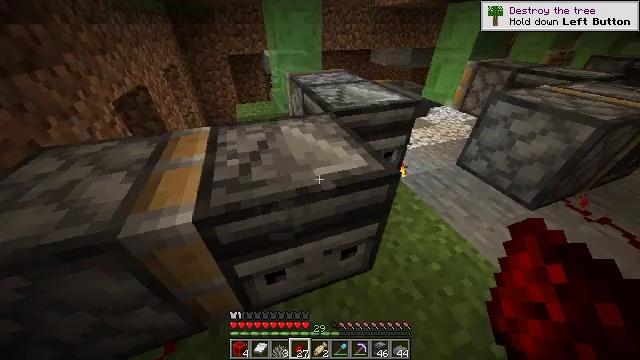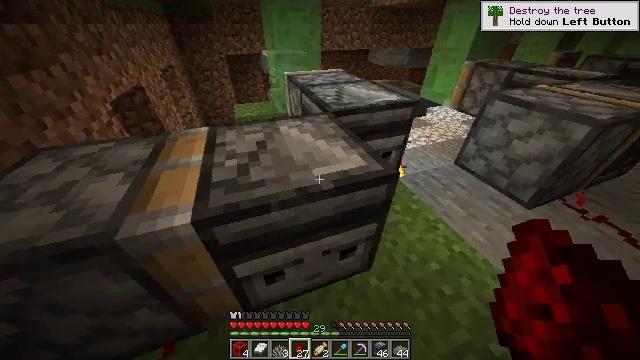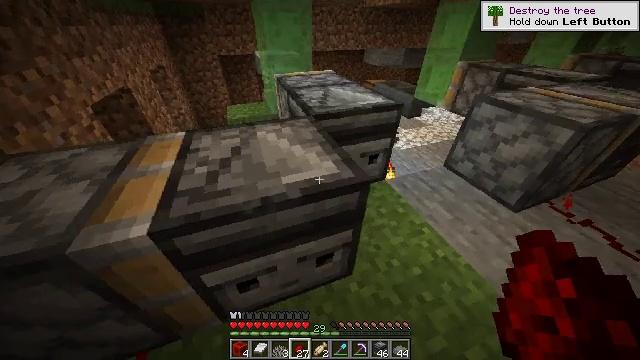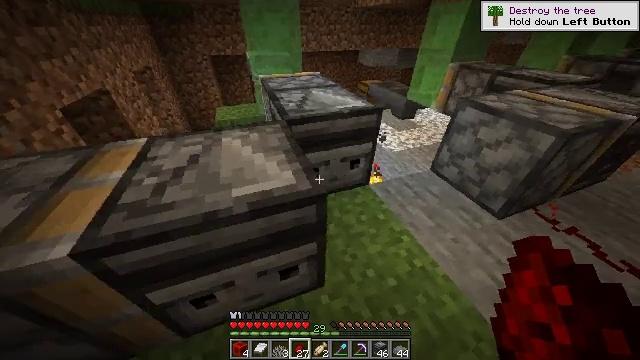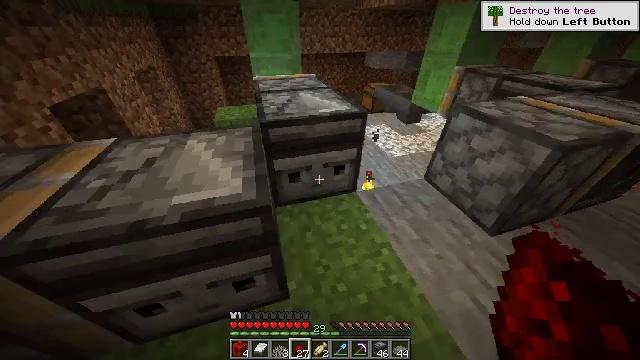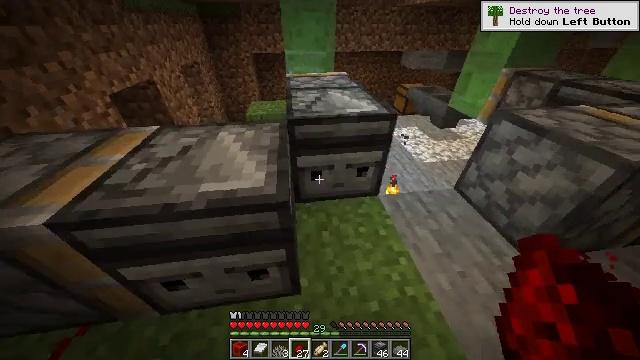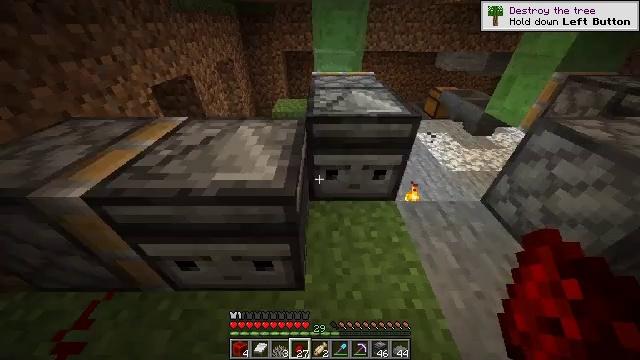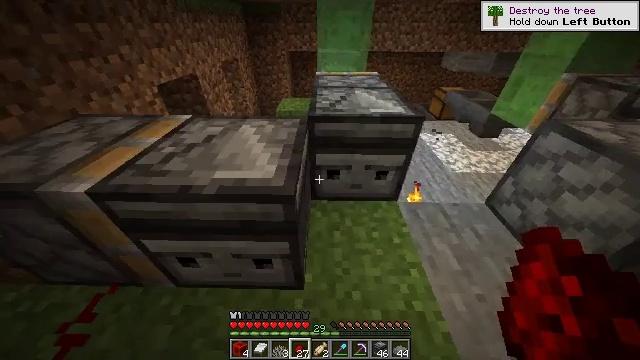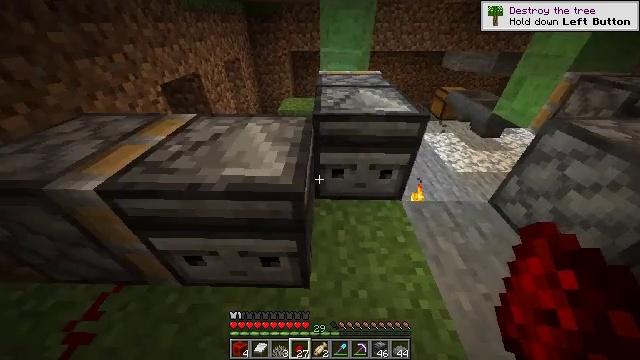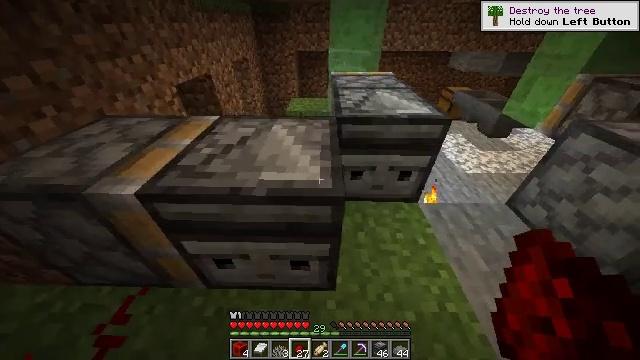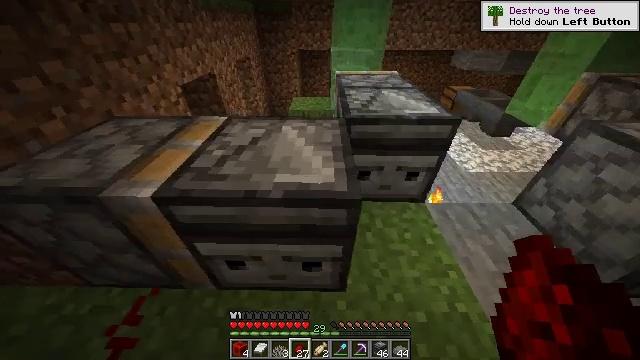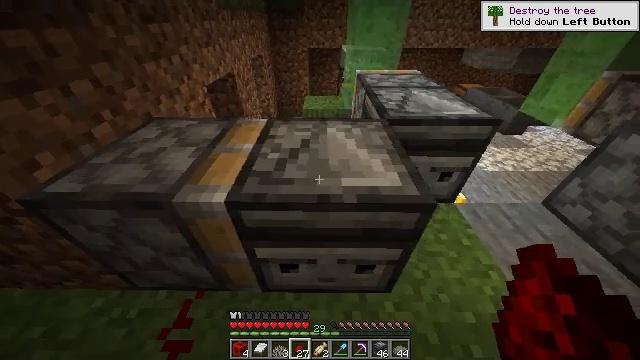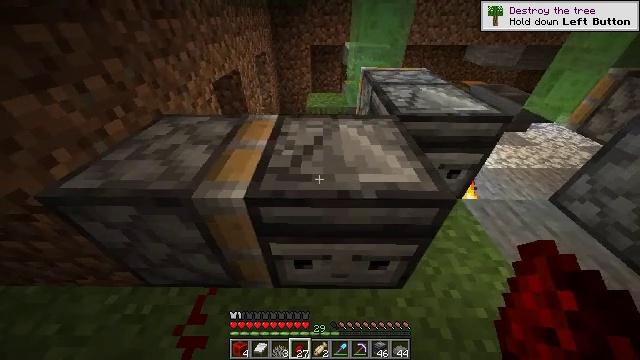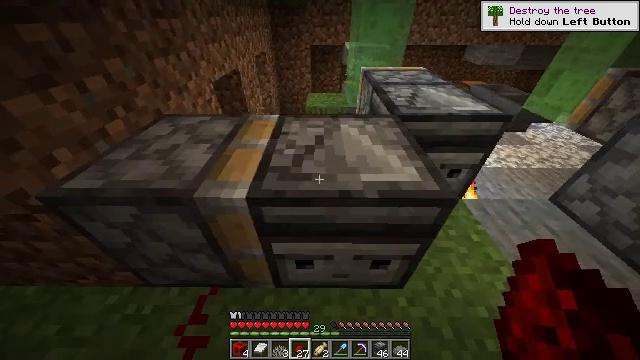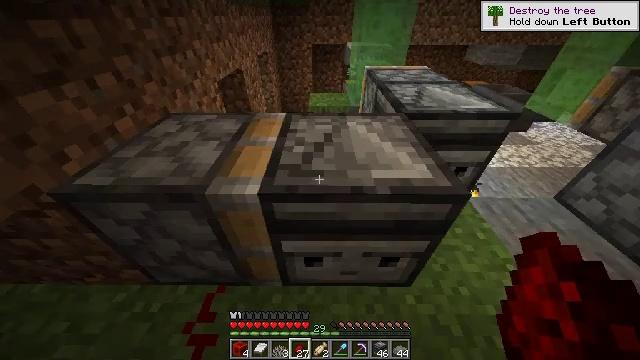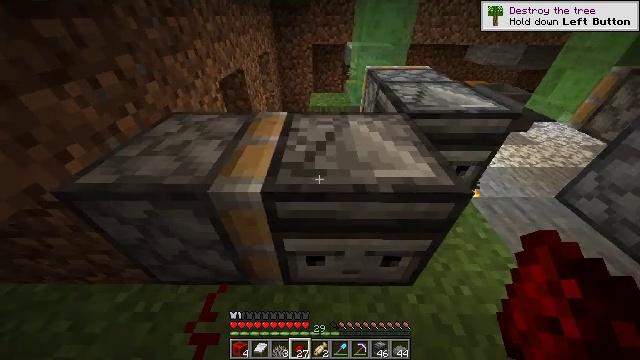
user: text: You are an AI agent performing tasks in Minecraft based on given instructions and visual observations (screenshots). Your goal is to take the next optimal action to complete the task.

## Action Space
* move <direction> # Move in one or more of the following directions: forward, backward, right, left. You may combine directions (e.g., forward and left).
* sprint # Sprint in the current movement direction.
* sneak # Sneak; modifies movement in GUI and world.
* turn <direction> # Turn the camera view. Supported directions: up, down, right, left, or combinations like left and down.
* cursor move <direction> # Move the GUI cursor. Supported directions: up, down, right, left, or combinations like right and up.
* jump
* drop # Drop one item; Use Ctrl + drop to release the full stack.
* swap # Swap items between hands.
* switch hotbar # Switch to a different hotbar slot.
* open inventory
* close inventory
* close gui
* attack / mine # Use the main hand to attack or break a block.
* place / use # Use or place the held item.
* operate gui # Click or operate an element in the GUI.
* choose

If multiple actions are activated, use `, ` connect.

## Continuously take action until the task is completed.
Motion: motion action
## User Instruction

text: Retrieve the observer from a structure.
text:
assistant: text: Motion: move right
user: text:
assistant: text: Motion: move right
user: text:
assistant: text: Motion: move right
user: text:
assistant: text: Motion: turn left
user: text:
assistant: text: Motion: turn left
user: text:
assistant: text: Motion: turn left
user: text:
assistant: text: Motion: turn left
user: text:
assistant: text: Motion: move left
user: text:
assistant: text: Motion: move left
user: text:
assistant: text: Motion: move left
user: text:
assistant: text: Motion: no_op
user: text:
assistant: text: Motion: no_op
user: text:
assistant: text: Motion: no_op
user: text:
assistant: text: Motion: no_op
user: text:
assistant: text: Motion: no_op
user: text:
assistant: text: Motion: no_op
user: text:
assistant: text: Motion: no_op
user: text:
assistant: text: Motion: no_op
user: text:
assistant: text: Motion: no_op
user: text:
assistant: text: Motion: no_op
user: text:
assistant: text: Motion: no_op
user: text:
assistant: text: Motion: no_op
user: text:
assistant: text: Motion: no_op
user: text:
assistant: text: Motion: turn down
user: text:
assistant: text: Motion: turn down
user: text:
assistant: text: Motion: no_op
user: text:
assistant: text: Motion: attack / mine
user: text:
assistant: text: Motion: attack / mine
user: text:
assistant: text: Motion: attack / mine
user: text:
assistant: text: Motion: attack / mine